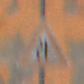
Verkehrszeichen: EinseitigVerengteFahrbahnLinks
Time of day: Midday
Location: Outdoor (Urban)
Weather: Overcast
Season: NotSpecified
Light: Natural